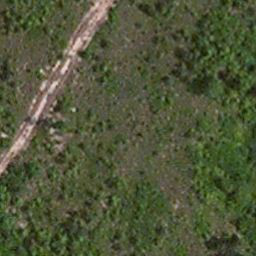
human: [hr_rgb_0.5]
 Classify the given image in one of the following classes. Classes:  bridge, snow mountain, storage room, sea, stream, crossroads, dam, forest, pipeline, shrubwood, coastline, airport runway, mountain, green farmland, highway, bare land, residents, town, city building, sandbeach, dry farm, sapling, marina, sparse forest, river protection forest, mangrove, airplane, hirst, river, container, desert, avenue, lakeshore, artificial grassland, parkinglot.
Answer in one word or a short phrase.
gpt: avenue